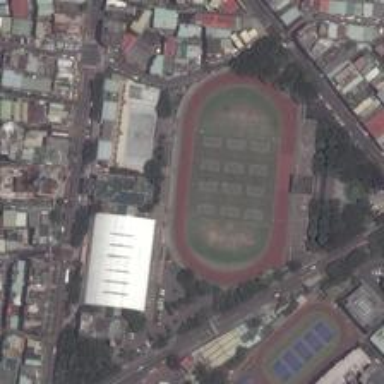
A large number of buildings rim the playground which is made up of basketball courts and tennis courts .